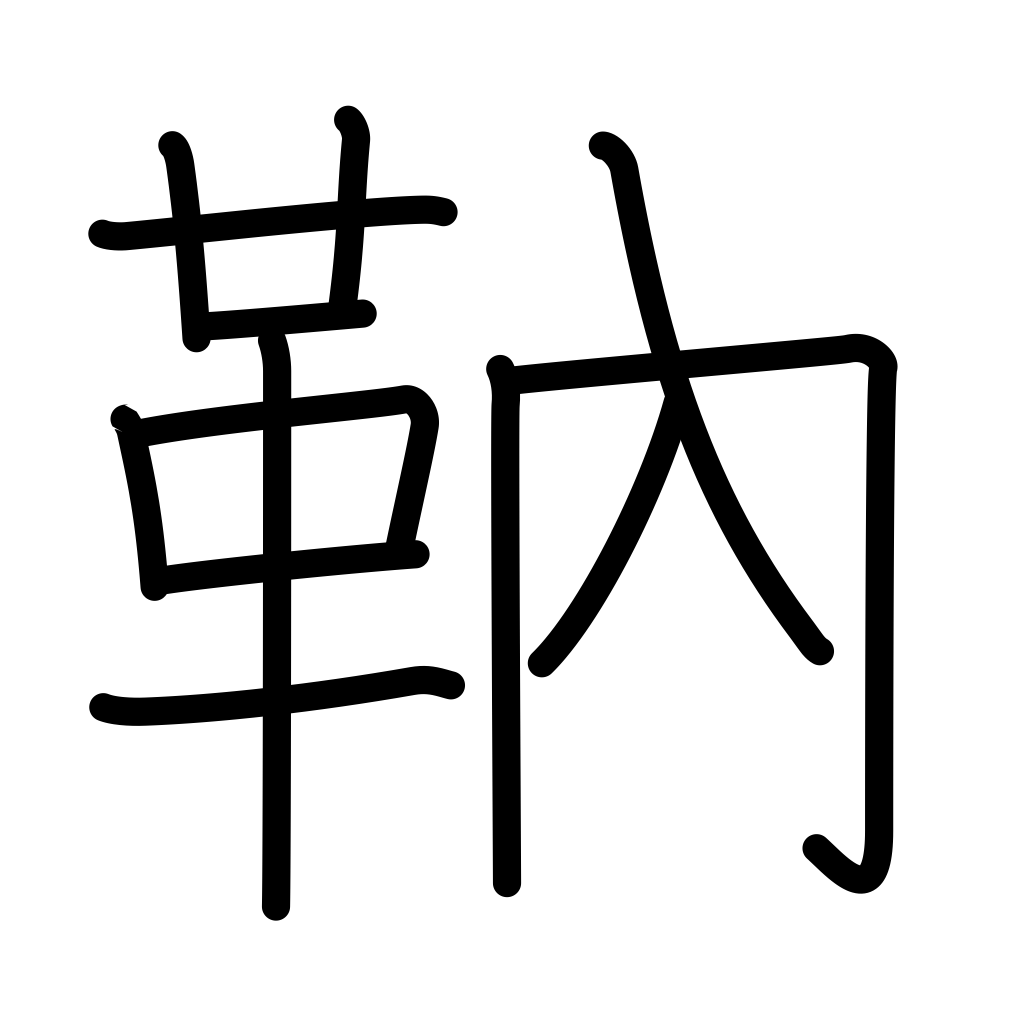
Meaning: archer's arm protector